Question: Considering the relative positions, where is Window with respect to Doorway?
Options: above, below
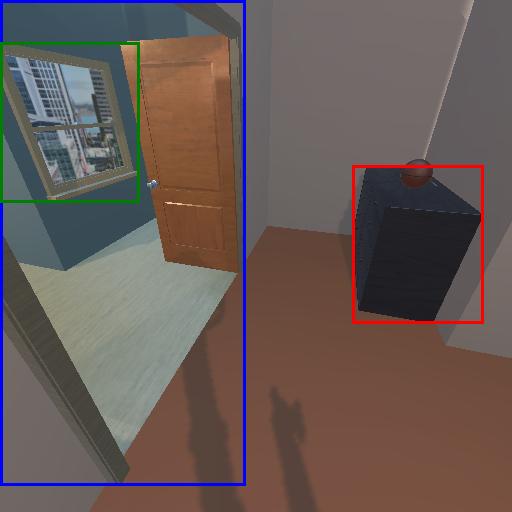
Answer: above